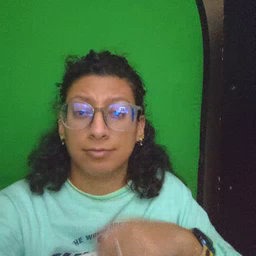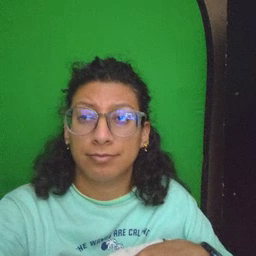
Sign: finger